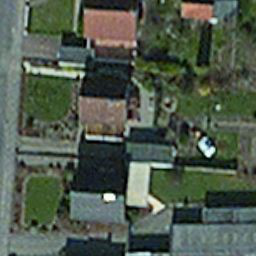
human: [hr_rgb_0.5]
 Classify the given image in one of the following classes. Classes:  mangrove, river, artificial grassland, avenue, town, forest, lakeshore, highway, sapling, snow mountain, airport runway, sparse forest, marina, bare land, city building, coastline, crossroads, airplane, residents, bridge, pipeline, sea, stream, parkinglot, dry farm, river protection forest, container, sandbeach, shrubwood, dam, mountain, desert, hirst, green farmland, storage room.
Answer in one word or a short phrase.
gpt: residents